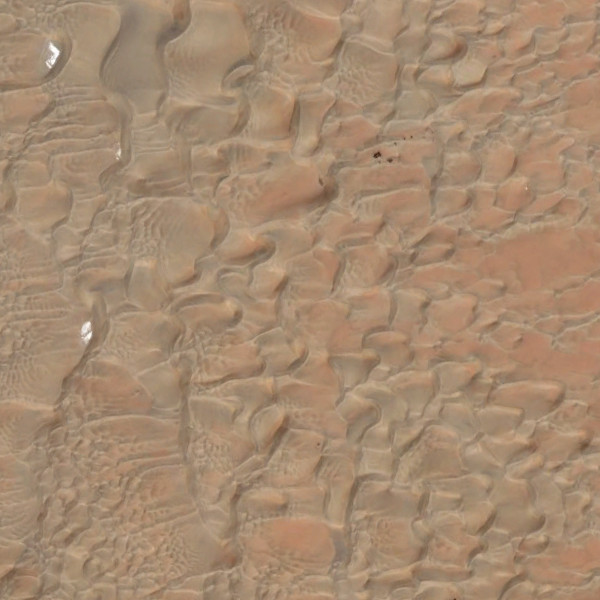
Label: Desert